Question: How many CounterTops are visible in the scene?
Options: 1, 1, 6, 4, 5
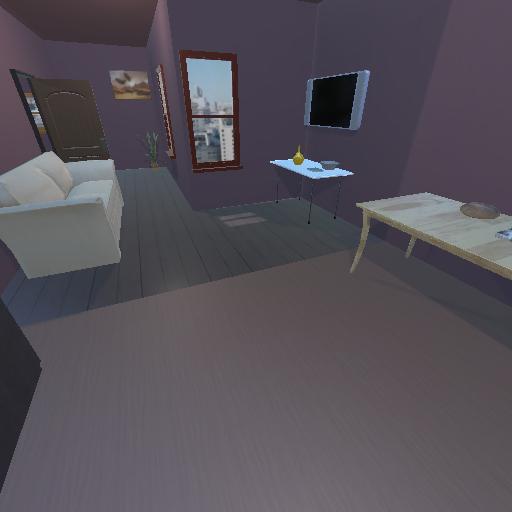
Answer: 1